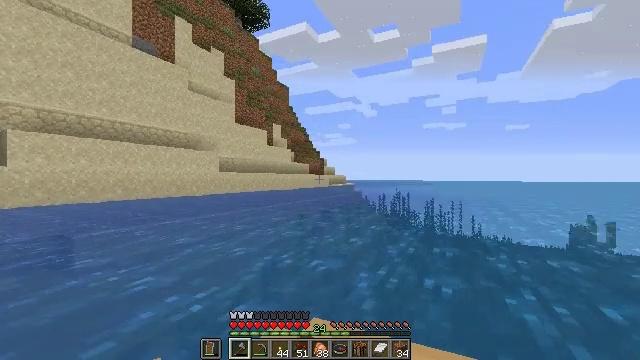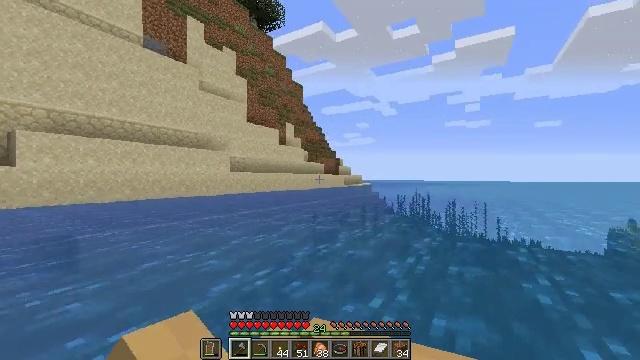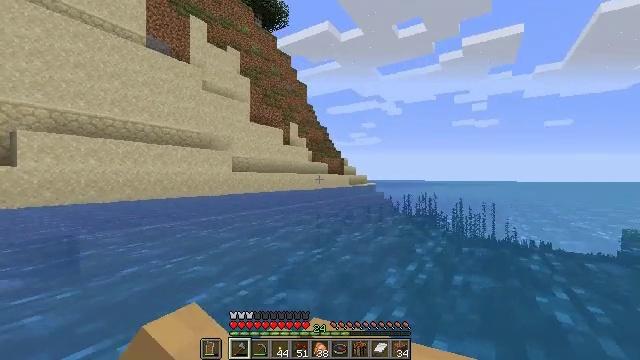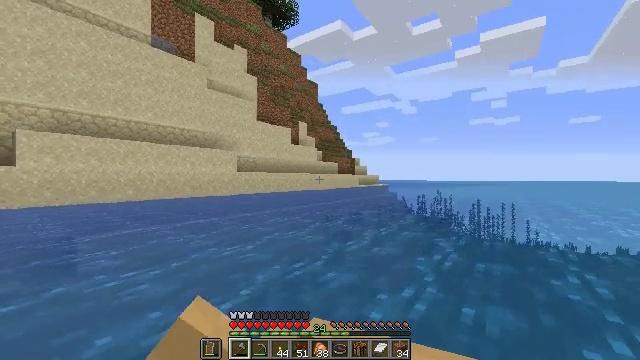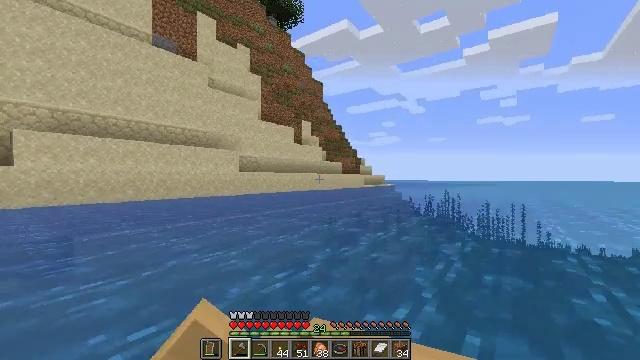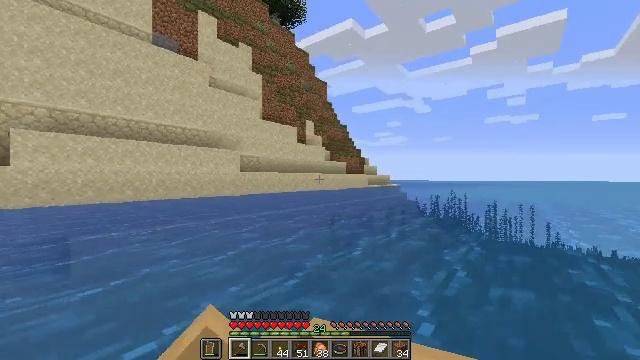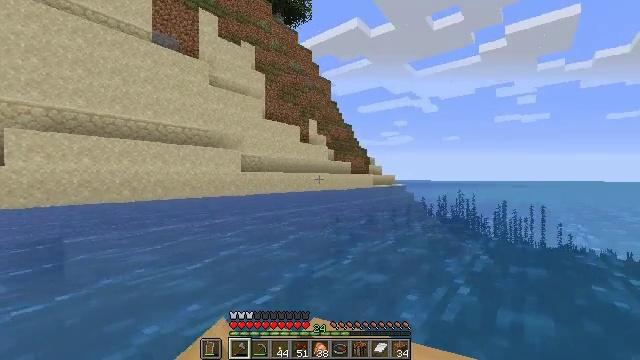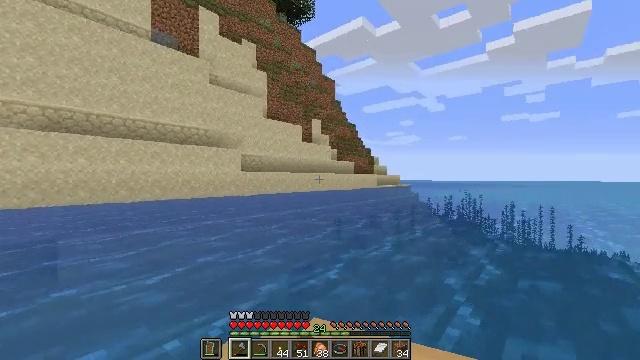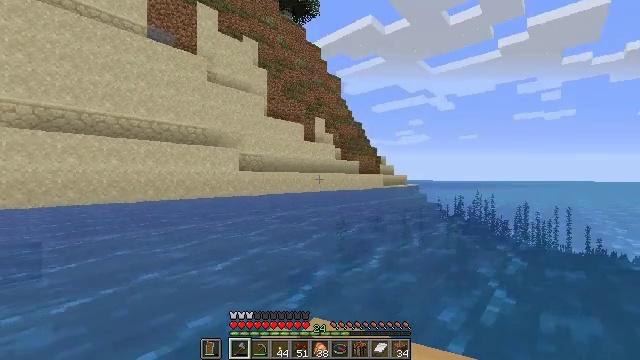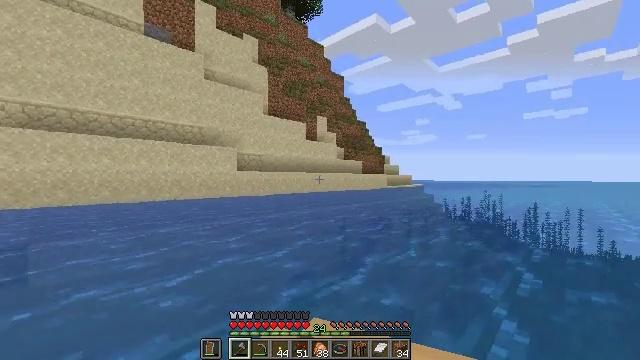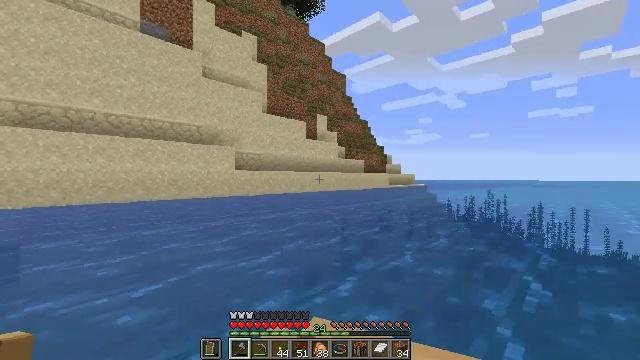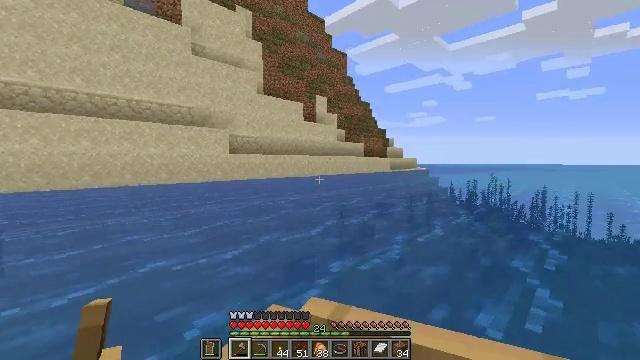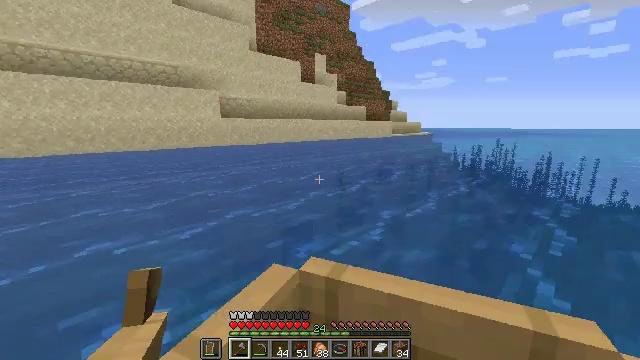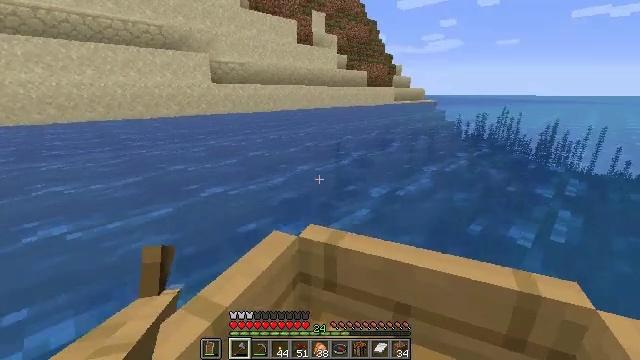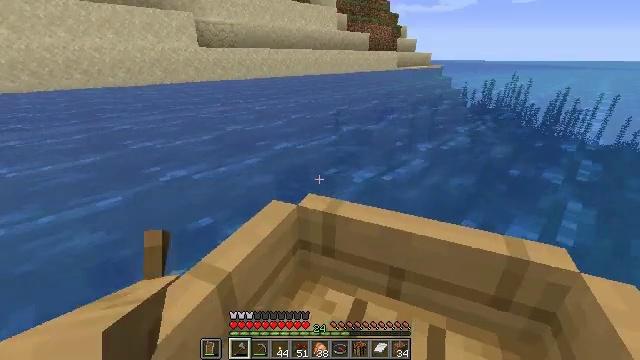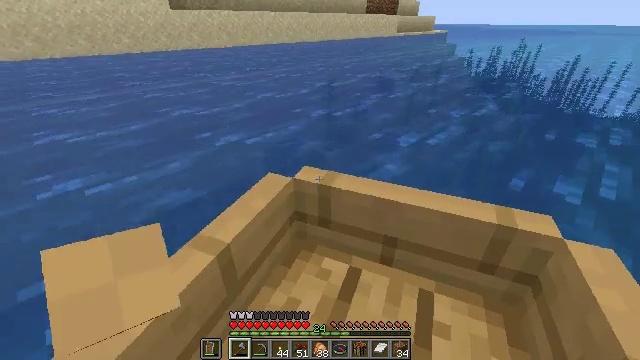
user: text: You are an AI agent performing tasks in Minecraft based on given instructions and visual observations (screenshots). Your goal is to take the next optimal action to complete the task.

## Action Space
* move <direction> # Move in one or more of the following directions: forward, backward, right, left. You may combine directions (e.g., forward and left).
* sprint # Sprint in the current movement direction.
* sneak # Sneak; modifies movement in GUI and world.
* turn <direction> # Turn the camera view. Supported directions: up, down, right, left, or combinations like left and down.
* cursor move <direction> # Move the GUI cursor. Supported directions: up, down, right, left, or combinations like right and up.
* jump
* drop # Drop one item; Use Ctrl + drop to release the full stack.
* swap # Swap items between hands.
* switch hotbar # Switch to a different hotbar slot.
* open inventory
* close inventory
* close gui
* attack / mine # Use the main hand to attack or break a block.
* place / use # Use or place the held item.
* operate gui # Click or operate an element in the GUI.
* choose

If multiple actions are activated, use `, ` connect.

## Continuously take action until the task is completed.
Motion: motion action
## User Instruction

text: Break the sea pickle cluster.
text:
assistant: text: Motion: move forward
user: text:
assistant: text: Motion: move forward
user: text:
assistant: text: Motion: move forward
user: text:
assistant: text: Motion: move forward
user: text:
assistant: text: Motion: move forward
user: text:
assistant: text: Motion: move forward
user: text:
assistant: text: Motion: move forward
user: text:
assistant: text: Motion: move forward
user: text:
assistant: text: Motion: move forward
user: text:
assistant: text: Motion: move forward
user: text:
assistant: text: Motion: move forward, turn down
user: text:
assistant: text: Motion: move forward, turn down
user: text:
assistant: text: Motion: move forward, turn down
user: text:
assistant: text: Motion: move forward, turn down
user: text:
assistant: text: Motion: move forward, turn right and down
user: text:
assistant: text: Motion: move forward and move right
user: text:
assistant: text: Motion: move forward and move right
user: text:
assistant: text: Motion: move forward and move right
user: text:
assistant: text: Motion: move forward
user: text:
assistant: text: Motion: move forward, turn left and down
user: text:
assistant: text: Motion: move forward, turn left and down
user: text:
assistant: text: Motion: move forward, turn left and down
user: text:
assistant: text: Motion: move forward, turn left and down
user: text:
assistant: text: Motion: move forward, turn down
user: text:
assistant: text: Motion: move forward, turn right and down
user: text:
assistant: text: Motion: move forward
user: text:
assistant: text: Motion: move forward and move left
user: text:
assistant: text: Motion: move forward and move left, turn up
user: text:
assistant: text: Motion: move forward and move left, turn up
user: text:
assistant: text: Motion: move forward, turn up